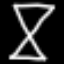
Label: hourglass